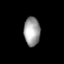
Tissue: prostate
Cell type: Epithelial cells
Senescence score: 0.339
Nuclear area (px): 455
Mean DAPI intensity: 158.103